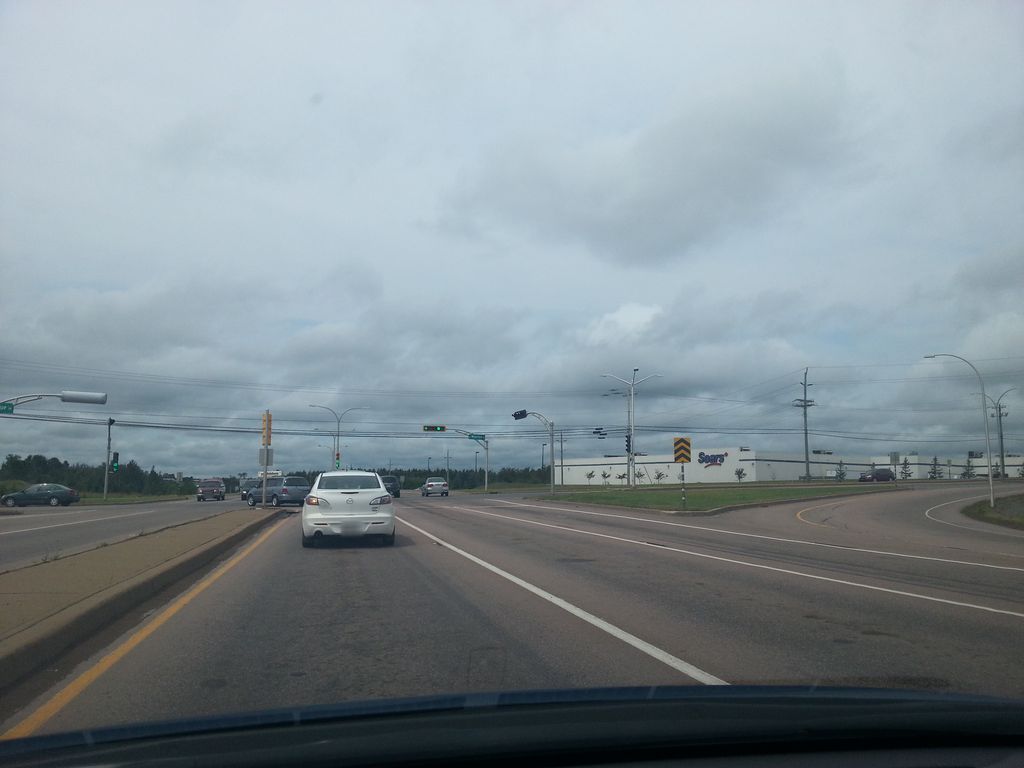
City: charlottetown